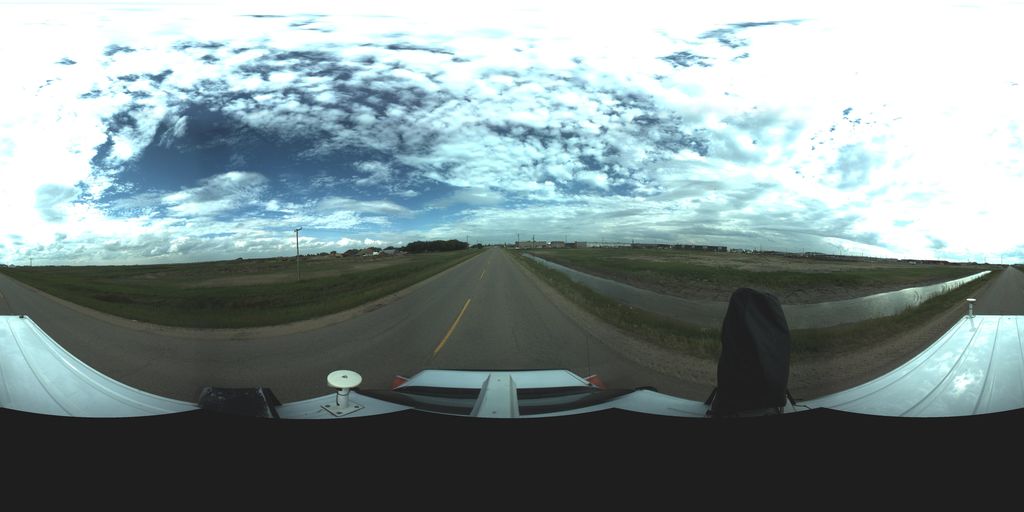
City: saskatoon